Interaction volume radius: 10 \u00c5
Interaction volume height: 10 \u00c5
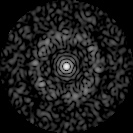
Disorder parameter: 0.8662